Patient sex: M
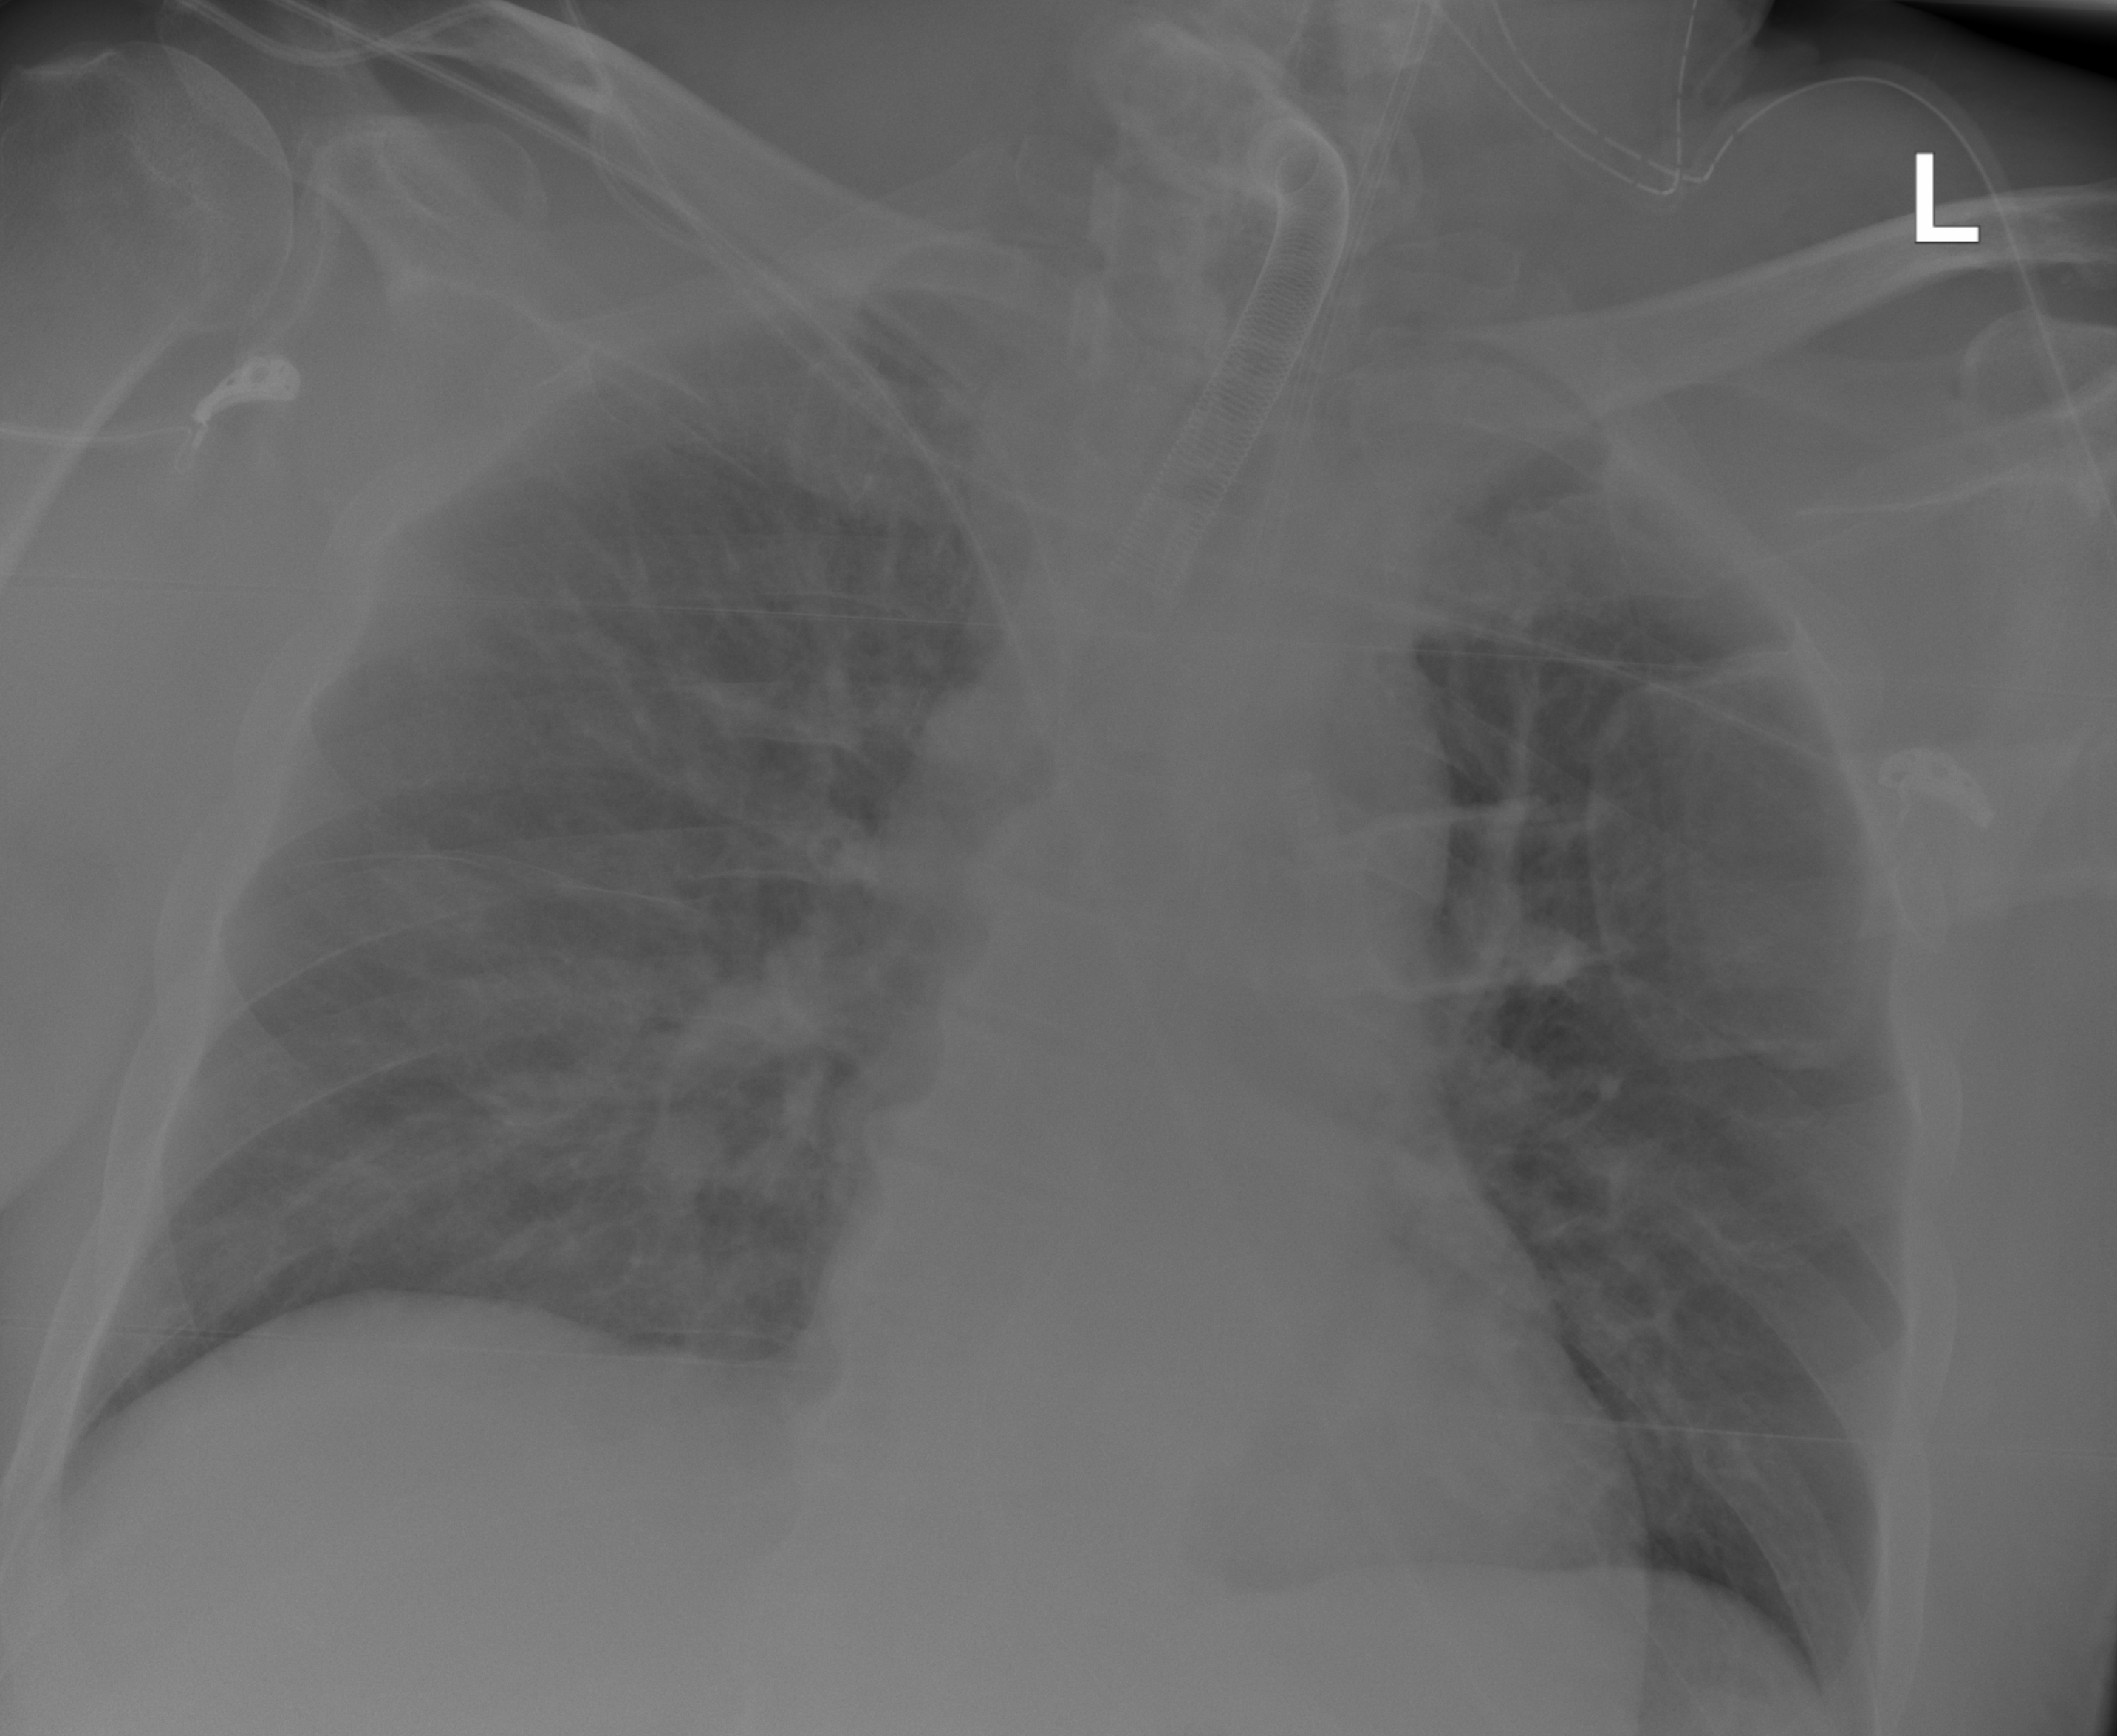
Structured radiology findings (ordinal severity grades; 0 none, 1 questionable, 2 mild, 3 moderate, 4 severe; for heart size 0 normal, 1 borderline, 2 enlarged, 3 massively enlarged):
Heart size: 0
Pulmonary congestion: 1
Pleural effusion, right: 0
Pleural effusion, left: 0
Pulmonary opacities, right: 0
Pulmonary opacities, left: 0
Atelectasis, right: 0
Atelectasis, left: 0